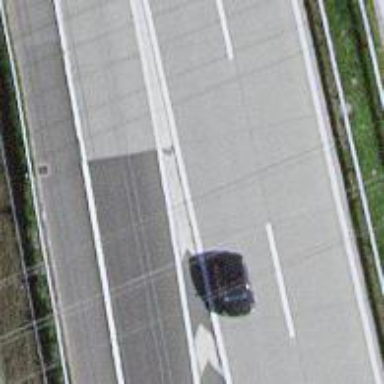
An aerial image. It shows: Asphalt motorway link.